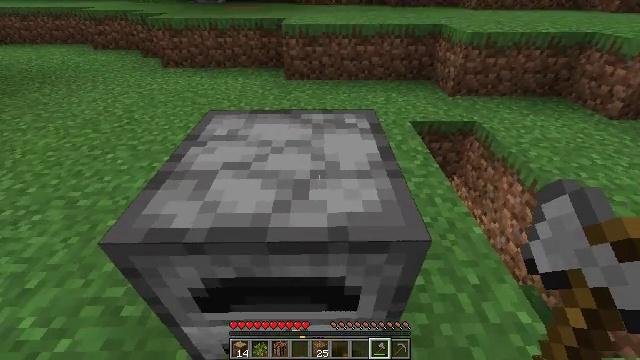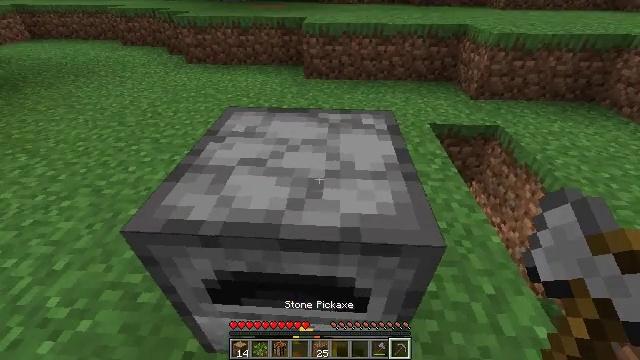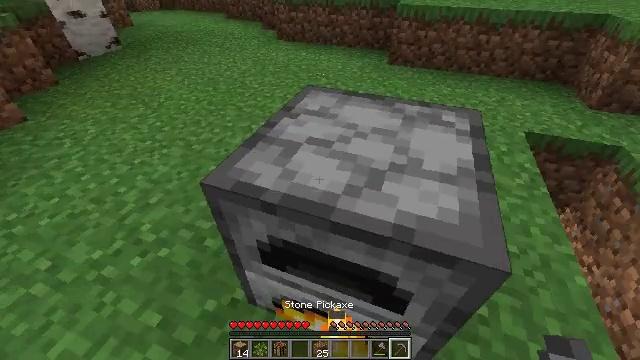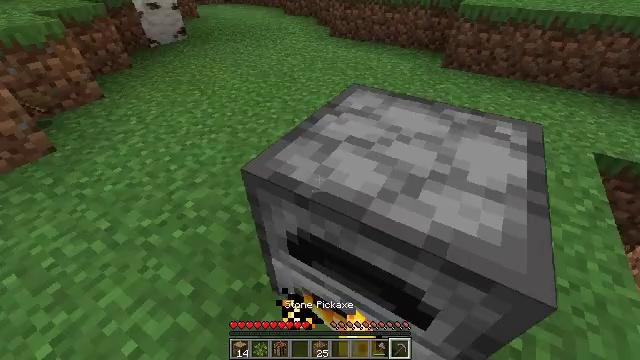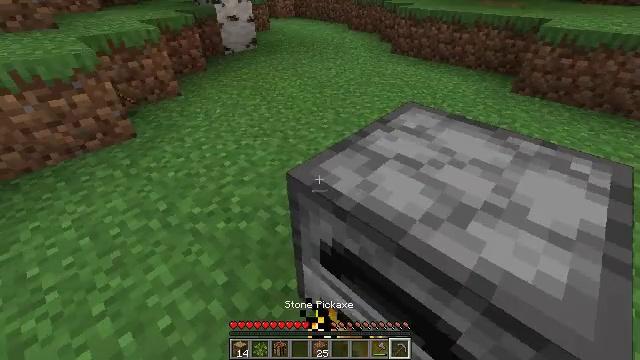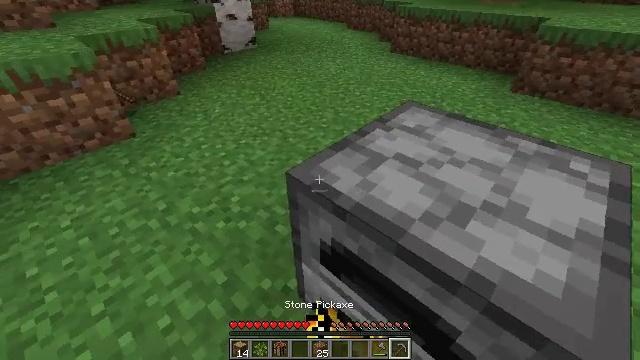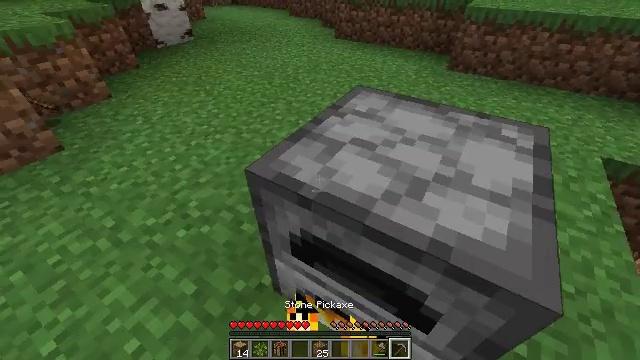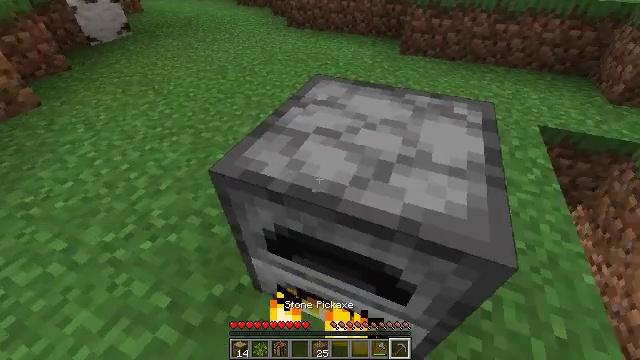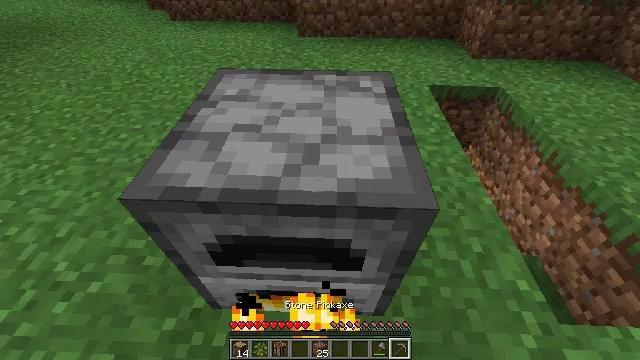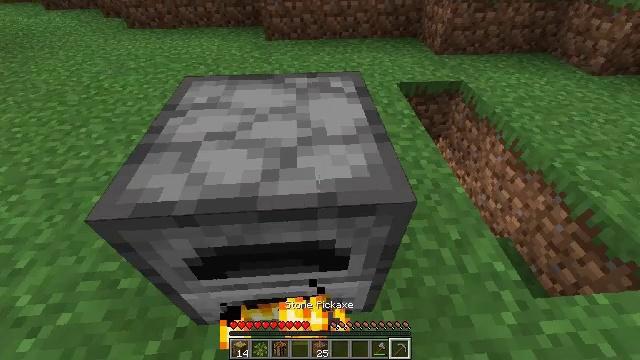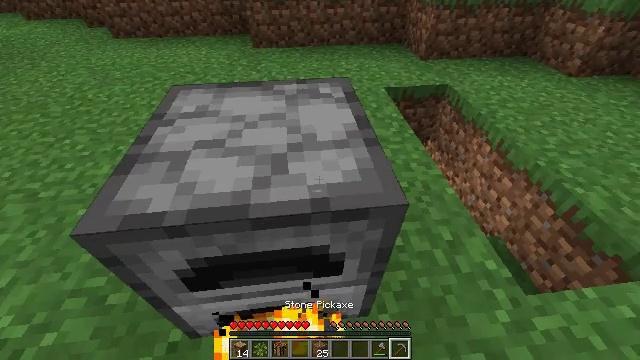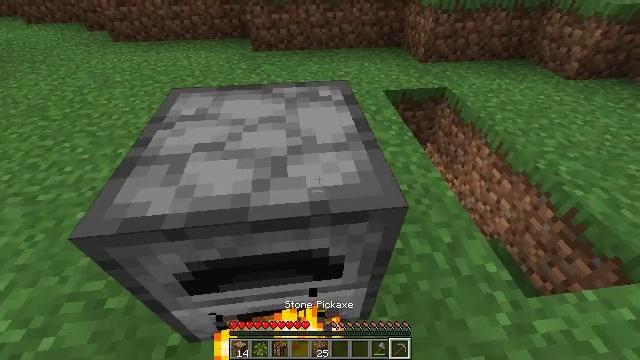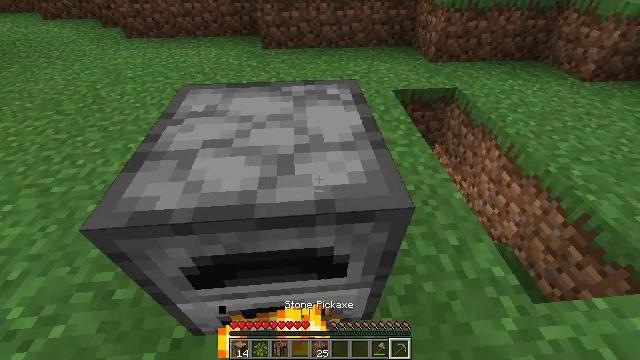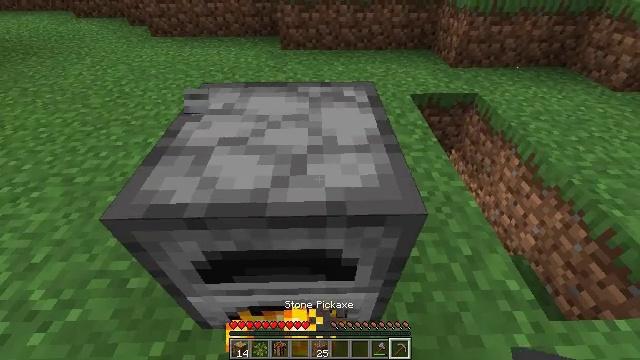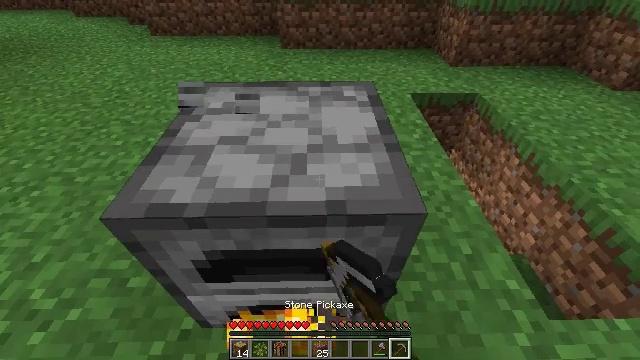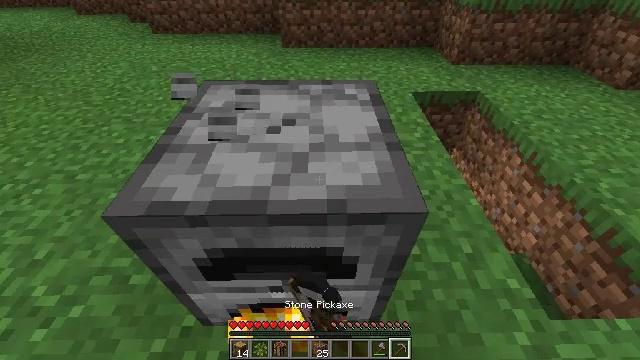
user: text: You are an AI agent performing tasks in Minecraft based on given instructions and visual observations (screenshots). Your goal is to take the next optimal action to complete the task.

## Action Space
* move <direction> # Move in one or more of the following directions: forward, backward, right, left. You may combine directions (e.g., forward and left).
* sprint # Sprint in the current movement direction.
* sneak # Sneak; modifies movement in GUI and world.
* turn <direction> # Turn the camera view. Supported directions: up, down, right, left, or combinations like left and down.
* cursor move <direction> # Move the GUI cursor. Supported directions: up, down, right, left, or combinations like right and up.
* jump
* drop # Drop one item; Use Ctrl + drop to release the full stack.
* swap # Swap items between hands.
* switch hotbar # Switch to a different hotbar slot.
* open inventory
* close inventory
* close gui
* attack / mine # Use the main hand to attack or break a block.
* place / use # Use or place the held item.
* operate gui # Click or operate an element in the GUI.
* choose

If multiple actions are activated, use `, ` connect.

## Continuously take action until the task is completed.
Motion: motion action
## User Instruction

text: Remove the furnace from its place.
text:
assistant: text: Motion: turn left
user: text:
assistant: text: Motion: turn left and down
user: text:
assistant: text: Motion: turn left
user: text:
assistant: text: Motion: turn left and up
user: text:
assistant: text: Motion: no_op
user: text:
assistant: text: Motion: turn right and down
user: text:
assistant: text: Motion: turn right and down
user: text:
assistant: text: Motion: turn right and down
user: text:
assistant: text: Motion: turn right
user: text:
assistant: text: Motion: turn right and up
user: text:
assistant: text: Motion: no_op
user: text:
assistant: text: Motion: turn left
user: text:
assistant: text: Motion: turn left, attack / mine
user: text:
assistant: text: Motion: attack / mine
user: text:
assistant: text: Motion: attack / mine
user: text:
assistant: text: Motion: attack / mine
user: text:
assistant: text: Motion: attack / mine
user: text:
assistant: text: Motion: attack / mine
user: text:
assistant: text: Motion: attack / mine
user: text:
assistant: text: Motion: attack / mine
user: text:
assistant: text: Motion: attack / mine
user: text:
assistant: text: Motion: attack / mine
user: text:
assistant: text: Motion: attack / mine
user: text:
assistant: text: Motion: attack / mine
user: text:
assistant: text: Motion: attack / mine
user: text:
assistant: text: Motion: attack / mine
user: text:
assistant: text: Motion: attack / mine
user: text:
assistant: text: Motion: attack / mine
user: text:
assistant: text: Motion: attack / mine
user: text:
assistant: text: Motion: attack / mine